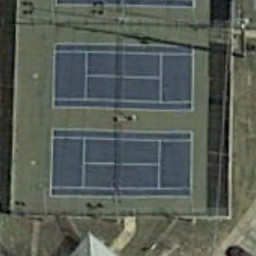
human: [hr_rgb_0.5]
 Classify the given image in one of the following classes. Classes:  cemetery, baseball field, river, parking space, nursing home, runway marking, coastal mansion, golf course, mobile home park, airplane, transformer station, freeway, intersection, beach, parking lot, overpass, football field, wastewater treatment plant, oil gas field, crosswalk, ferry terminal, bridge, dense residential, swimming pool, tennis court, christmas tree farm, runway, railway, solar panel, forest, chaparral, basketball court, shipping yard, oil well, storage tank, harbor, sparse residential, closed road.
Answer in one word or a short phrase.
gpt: tennis court